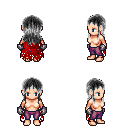
a pixel art fantasy rpg character, female body template, human, light skin, red tattered cape, magenta pants, gray unkempt hairstyle, metal gloves, four views (front, back, left, right), 2x2 character sprite sheet, small pixel art, hard edges, no anti-aliasing